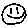
Label: smiley face